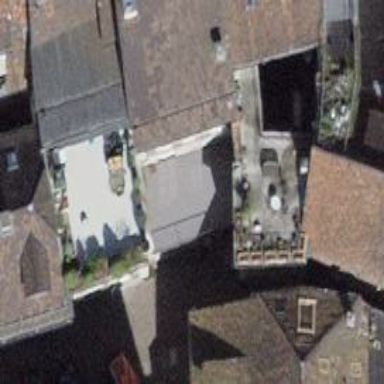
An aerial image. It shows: Building with tiled roof.